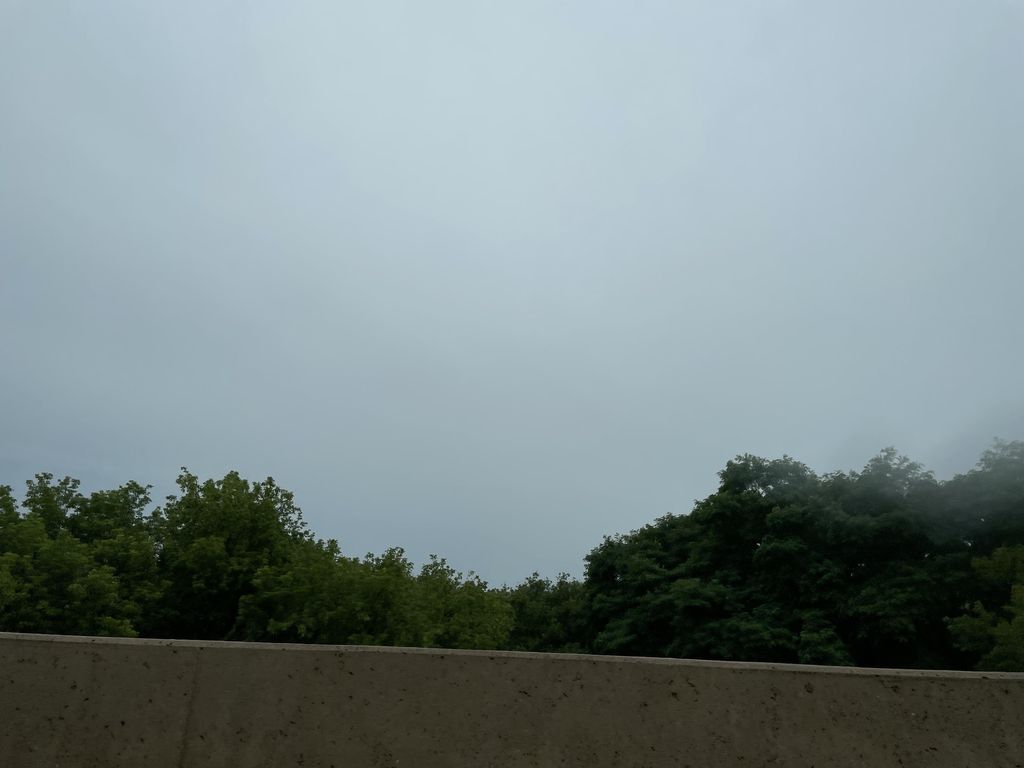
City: kitchener-waterloo